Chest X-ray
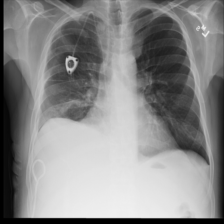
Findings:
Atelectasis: negative
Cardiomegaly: negative
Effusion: positive
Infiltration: negative
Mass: negative
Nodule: negative
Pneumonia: negative
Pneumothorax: positive
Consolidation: negative
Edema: negative
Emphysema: negative
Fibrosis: negative
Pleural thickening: negative
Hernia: negative